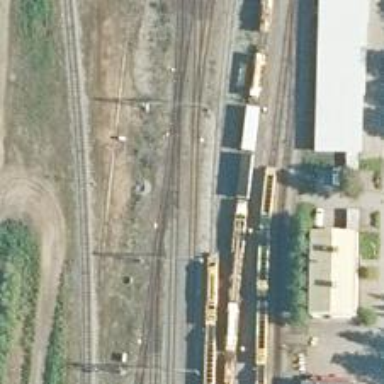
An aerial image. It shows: Railway track with continuous electrified contact lines.